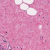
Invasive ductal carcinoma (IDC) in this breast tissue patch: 0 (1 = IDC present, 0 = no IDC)